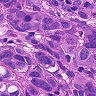
Metastatic tissue present: yes